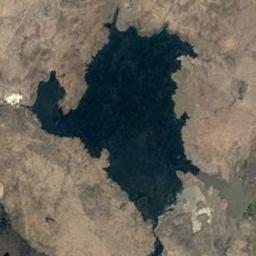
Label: lake